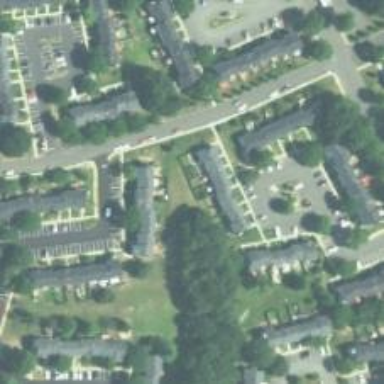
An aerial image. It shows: Neighborhood.